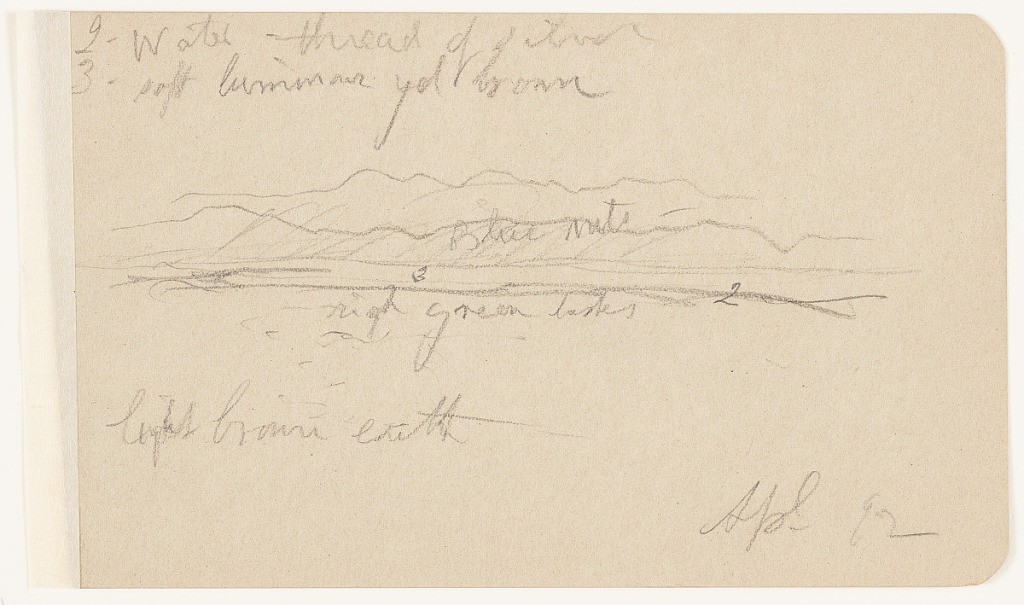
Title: Mountains and Lakes, Mexico
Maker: Frederic Edwin Church, American, 1826–1900
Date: April 1892
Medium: Graphite on beige wove paper
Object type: drawing
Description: Landscape sketch showing a loosely rendered view of mountains and lakes in Mexico. In the middle distance, the surfaces of a series of lakes are visible beyond an unrendered foreground. In the background behind the lakes, two mountain ranges form a serrated horizon. The foremost range is darker, while the rearmost is taller and has several sharp peaks.